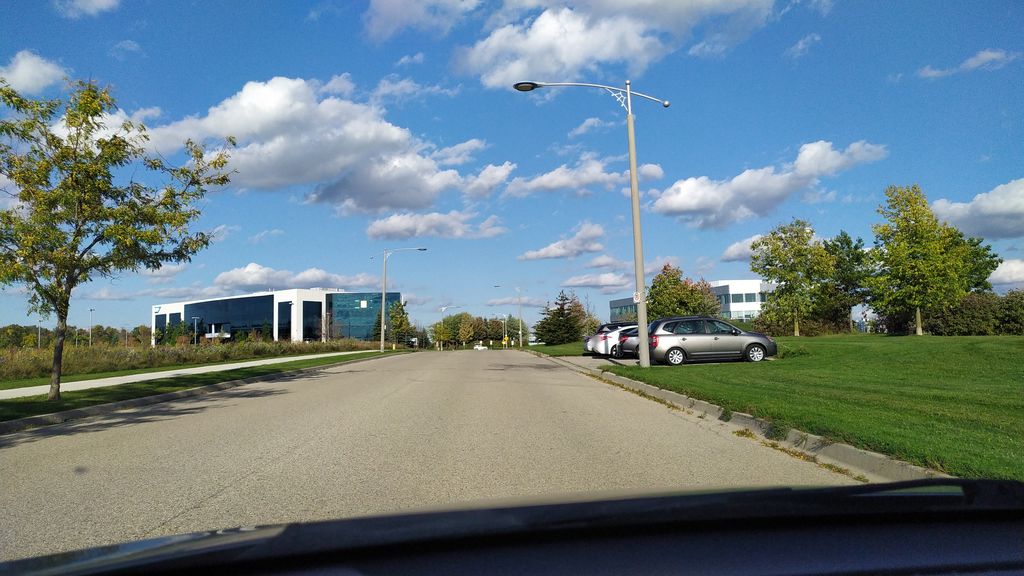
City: kitchener-waterloo